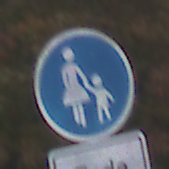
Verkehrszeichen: Gehweg
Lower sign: HinweisDurchVerbaleAngabe2
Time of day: MorningAfternoon
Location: Outdoor (Nature)
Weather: Overcast
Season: NotSpecified
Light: Natural